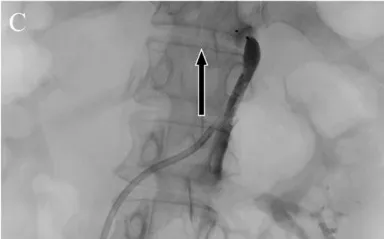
Abdominal dynamic contrast-enhanced computed tomography images. Horizontal sections showing the late arterial phase. Postembolization.
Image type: radiology (ct)